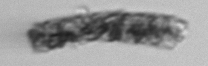
Label: fecal_pellet